Question: I want to make a Carousel that contains multi items or images, it will display 4 items then when I press on next a new item will appear and so on.
This image describes what I want :

I've tried several codes on the Internet but all of them on bootstrap 3 and jquery. I want it with bootstrap 4 and jquery
I've tried <URL> but it didn't work
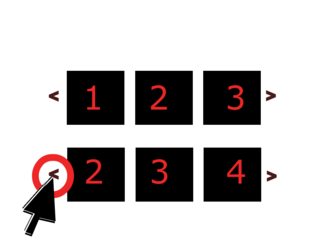
Answer: Check out this kenwheeler.github.io/slick it should do what you want.